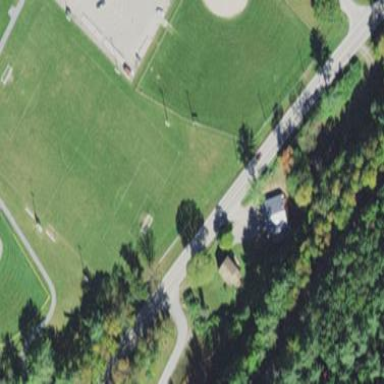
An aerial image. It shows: Soccer pitch for leisure land activities.